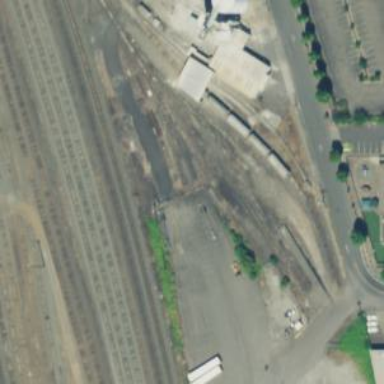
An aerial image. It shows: Railway spur service.